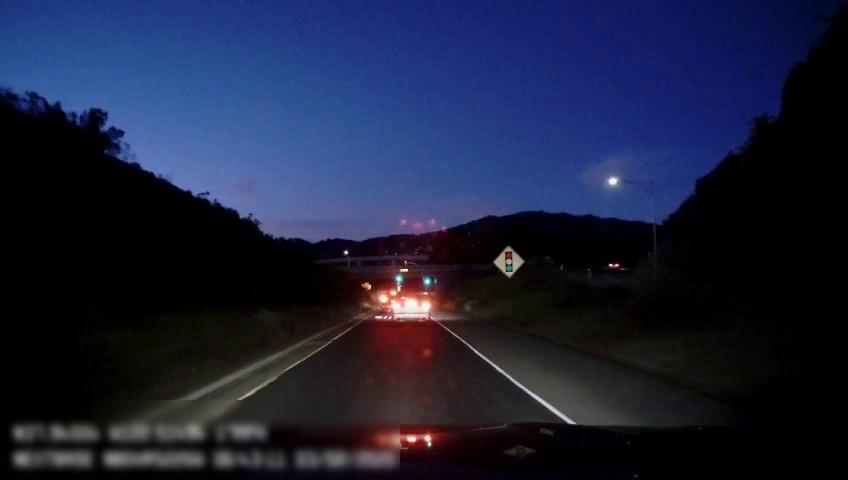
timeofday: Night
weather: Other
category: Drivable Space
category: Drivable Space
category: Vehicles | Car
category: Vehicles | Car
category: Vehicles | SUV
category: Lanes | Alternate Lane
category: Lanes | Alternate Lane
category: Traffic | Signs